Field crop: maize
Growth stage: 2
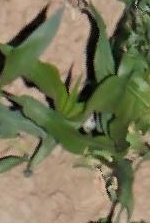
Species: maize